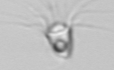
Label: Balanion